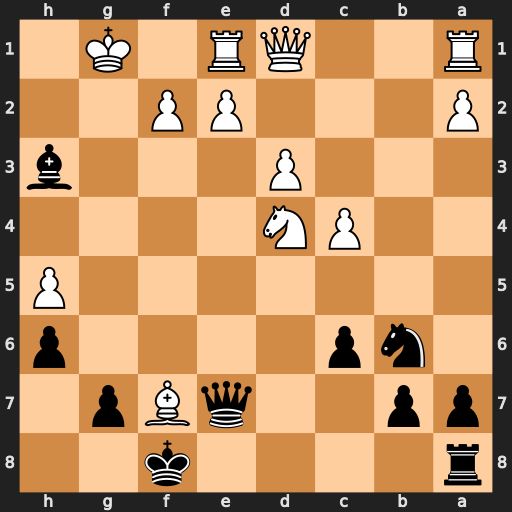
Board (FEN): r4k2/pp2qBp1/1np4p/7P/2PN4/3P3b/P3PP2/R2QR1K1
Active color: b
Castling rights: -
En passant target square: -
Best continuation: Qg5+ Kh2 Qg2#